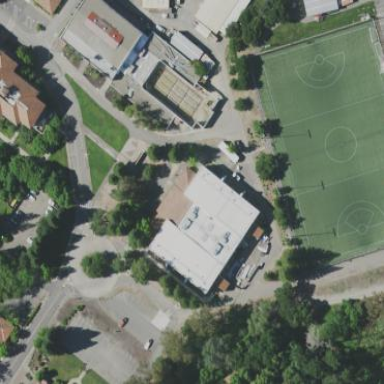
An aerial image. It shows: Basketball court located in leisure land pitch.